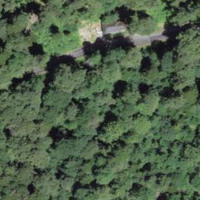
EUNIS habitat code: 43
Species observed at this site:
Lathyrus vernus